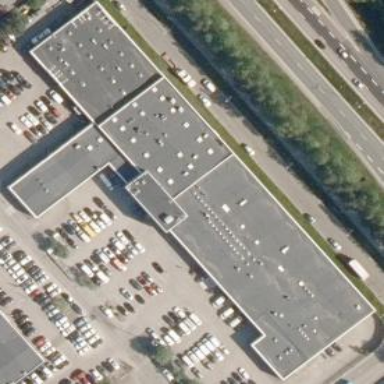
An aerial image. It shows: Industrial building with flat roof.